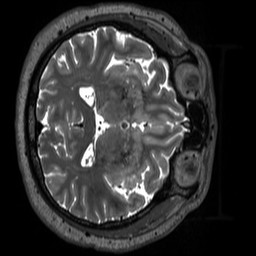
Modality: T2w
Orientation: axial
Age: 46
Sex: male
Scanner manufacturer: siemens
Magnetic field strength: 3 T
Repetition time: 3.2 s
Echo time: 0.412 s